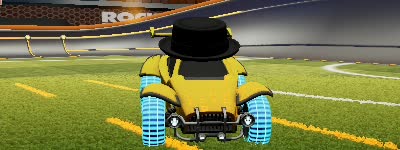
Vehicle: octane